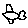
Label: fish